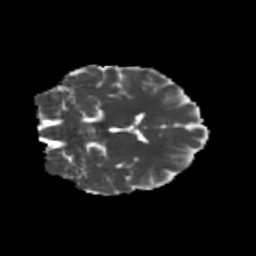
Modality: MD
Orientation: coronal
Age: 28
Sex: female
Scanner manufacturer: siemens
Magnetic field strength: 3 T
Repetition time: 3.5 s
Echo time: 0.104 s